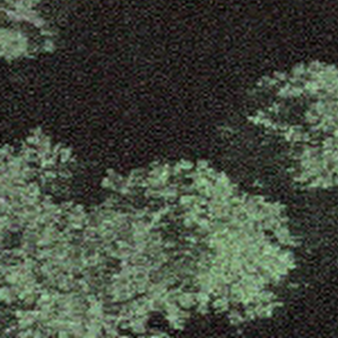
Label: other